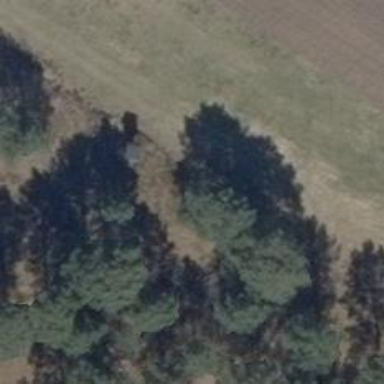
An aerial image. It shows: Hunting stand.